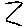
Label: zigzag